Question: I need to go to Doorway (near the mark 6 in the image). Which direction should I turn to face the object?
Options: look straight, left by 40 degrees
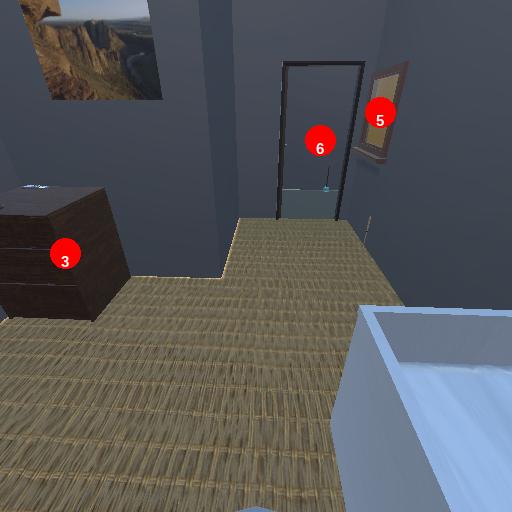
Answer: look straight